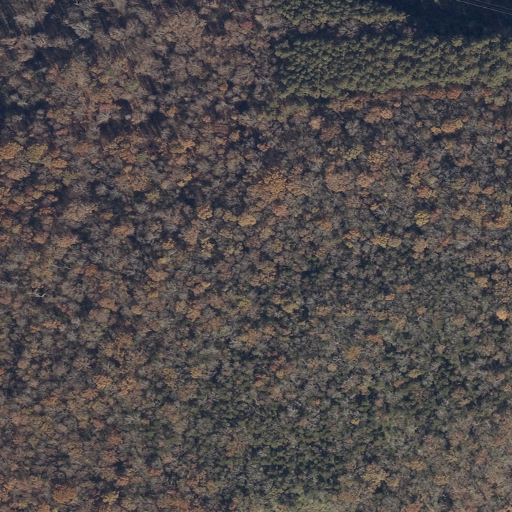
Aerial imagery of mountain in Alabama named Brush Mountain containing deciduous forest, evergreen forest, and mixed forest